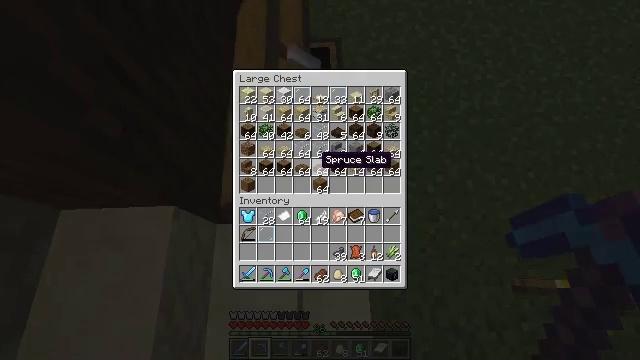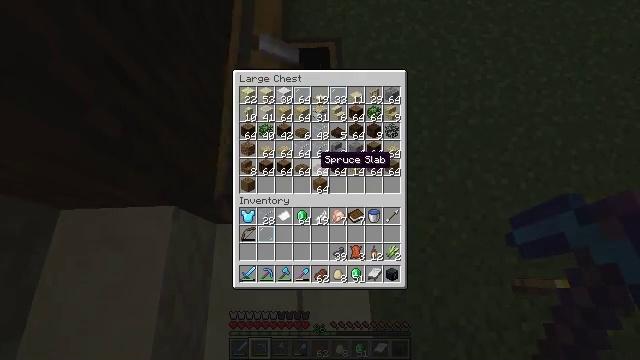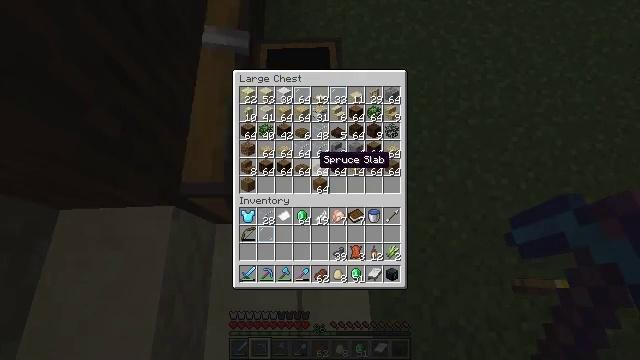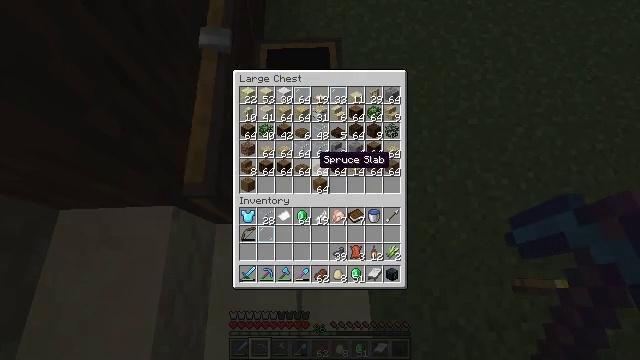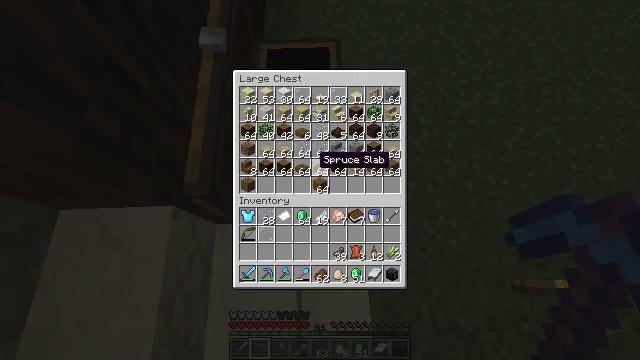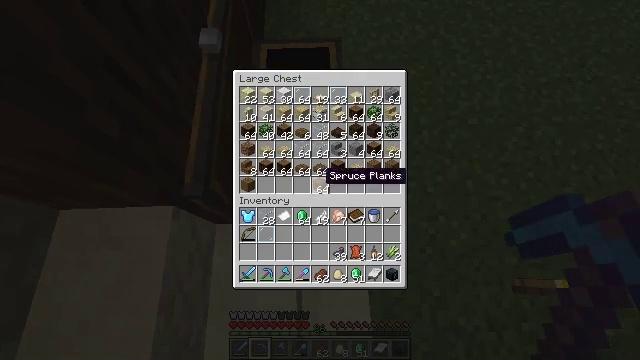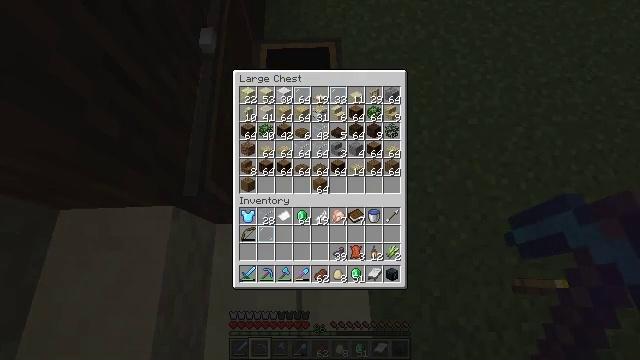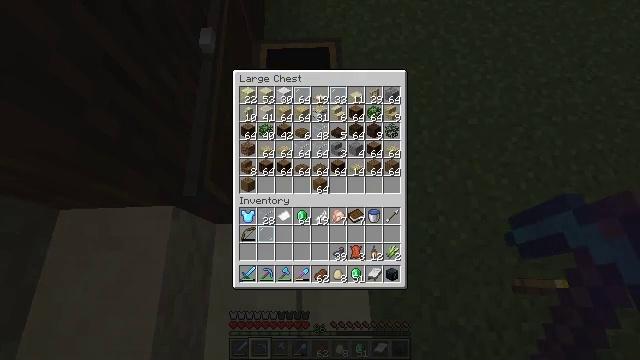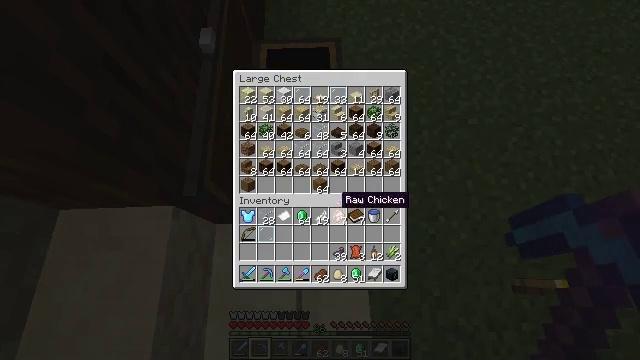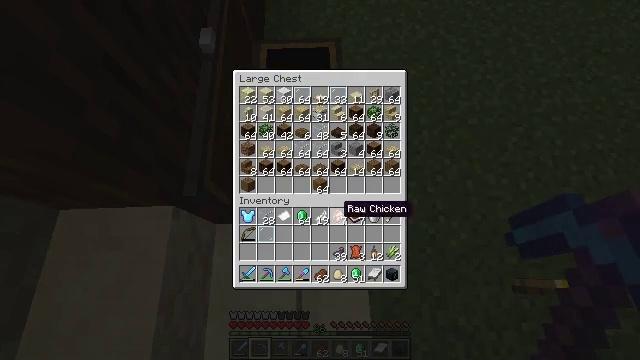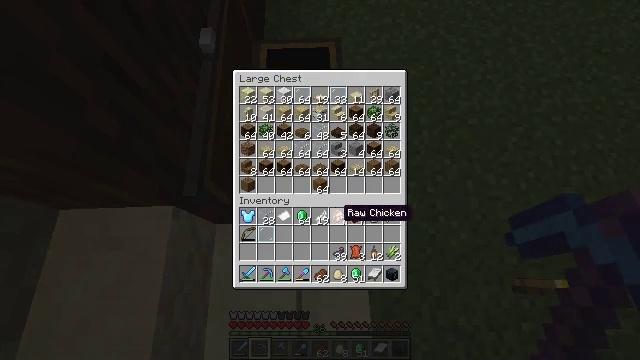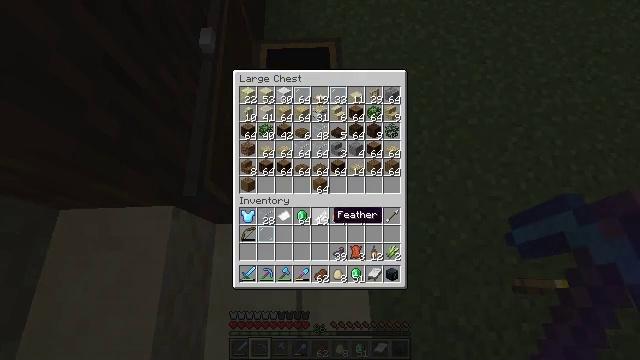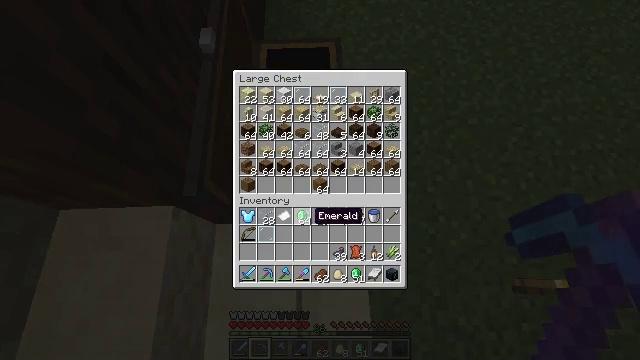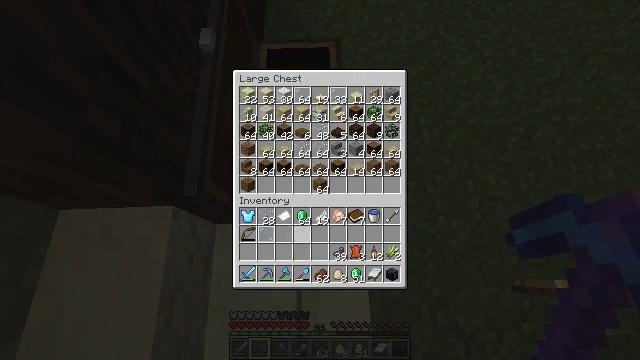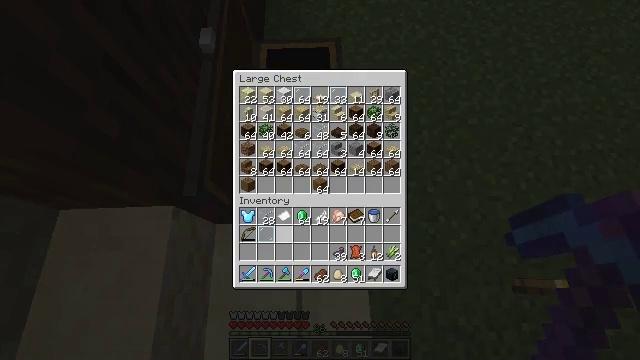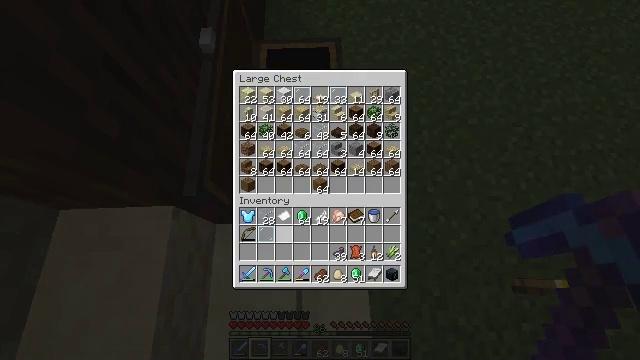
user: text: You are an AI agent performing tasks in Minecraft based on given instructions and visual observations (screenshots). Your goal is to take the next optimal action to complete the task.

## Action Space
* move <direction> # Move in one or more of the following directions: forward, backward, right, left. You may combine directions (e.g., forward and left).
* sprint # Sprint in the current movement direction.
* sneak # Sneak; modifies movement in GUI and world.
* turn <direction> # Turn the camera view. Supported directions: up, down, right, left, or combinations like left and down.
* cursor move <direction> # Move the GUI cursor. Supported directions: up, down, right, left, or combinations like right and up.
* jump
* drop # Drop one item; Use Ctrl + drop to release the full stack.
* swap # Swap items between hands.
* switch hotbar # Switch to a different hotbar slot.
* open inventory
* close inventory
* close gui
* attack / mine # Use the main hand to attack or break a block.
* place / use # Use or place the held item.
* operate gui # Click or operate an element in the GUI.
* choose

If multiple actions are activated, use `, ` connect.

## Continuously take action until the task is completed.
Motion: motion action
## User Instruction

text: Make a writable book using the crafting table.
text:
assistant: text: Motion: no_op
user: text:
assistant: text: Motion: no_op
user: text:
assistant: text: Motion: no_op
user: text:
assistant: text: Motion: no_op
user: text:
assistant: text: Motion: cursor move down
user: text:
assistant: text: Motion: cursor move down
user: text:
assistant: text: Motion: cursor move down
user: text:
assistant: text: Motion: no_op
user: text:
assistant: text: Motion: cursor move down
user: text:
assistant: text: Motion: no_op
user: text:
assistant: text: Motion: cursor move left
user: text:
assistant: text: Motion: cursor move left
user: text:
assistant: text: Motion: cursor move left
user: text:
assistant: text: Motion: cursor move left
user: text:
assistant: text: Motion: cursor move left
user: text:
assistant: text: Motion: no_op
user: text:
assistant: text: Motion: no_op
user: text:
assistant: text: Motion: no_op
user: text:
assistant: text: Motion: no_op
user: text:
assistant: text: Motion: no_op
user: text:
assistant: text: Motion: no_op
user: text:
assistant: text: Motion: no_op
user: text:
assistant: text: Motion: no_op
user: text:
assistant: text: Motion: no_op
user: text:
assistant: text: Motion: no_op
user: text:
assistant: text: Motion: no_op
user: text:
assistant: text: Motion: no_op
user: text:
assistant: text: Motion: no_op
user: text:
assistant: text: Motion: no_op
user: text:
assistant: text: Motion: no_op